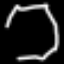
Label: octagon